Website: macys
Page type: delivery-shipping
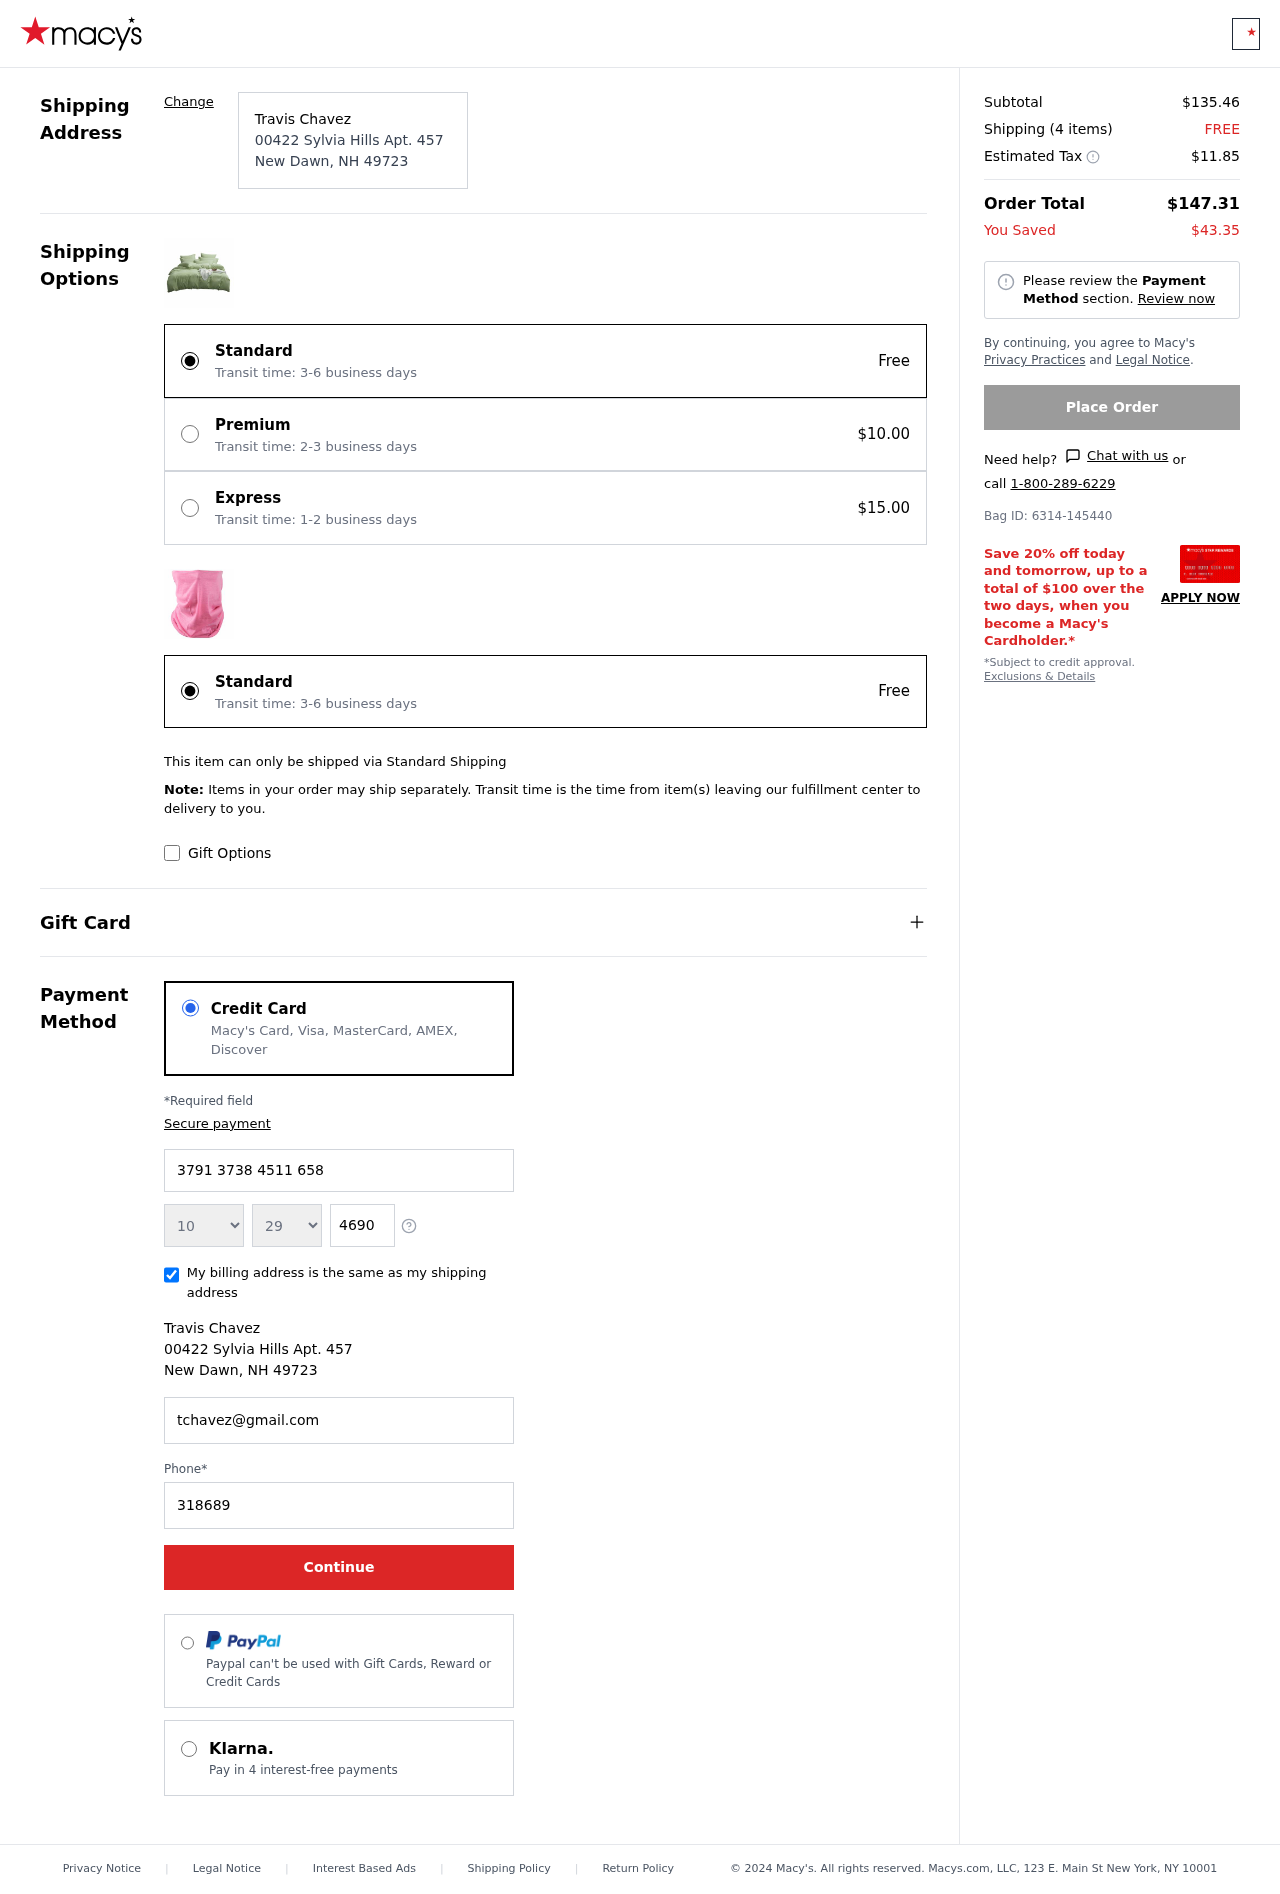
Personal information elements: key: PII_CARD_EXPIRY_MONTH
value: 10
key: PII_CARD_EXPIRY_YEAR
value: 29
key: PII_CITY
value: New Dawn
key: PII_CITY_STATE_ZIP
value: New Dawn, NH 49723
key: PII_FULLNAME
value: Travis Chavez
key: PII_POSTCODE
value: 49723
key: PII_STATE_ABBR
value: NH
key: PII_STREET
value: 00422 Sylvia Hills Apt. 457
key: PII_CARD_NUMBER
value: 3791 3738 4511 658
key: PII_CARD_CVV
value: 4690
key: PII_EMAIL
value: tchavez@gmail.com
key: PII_PHONE
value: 3186890601
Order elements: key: ORDER_SUBTOTAL
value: $135.46
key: ORDER_NUM_ITEMS
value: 4
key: ORDER_SHIPPING_COST
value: FREE
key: ORDER_TAX
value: $11.85
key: ORDER_TOTAL
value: $147.31
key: ORDER_SAVINGS
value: $43.35
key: ORDER_BAG_ID
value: Bag ID: 6314-145440